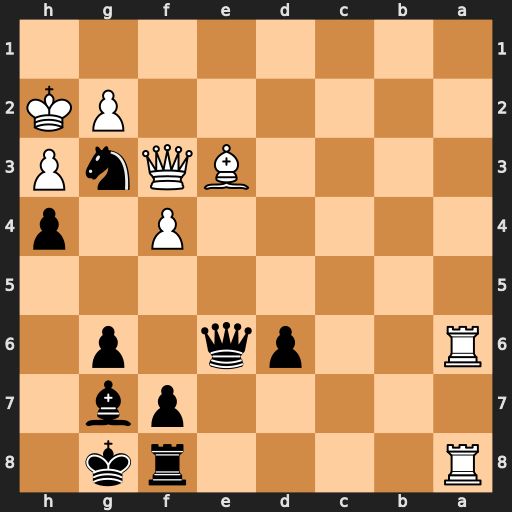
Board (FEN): R4rk1/5pb1/R2pq1p1/8/5P1p/4BQnP/6PK/8
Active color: b
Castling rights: -
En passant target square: -
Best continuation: Qxe3 Qxe3 Nf1+ Kg1 Nxe3